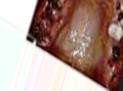
Condition: Caries